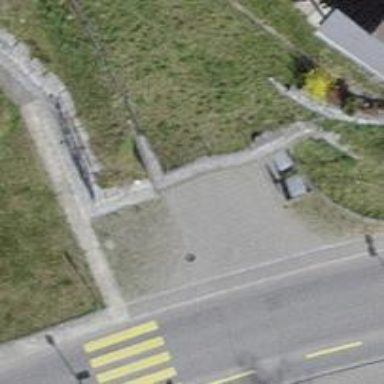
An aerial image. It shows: Parking entrance.